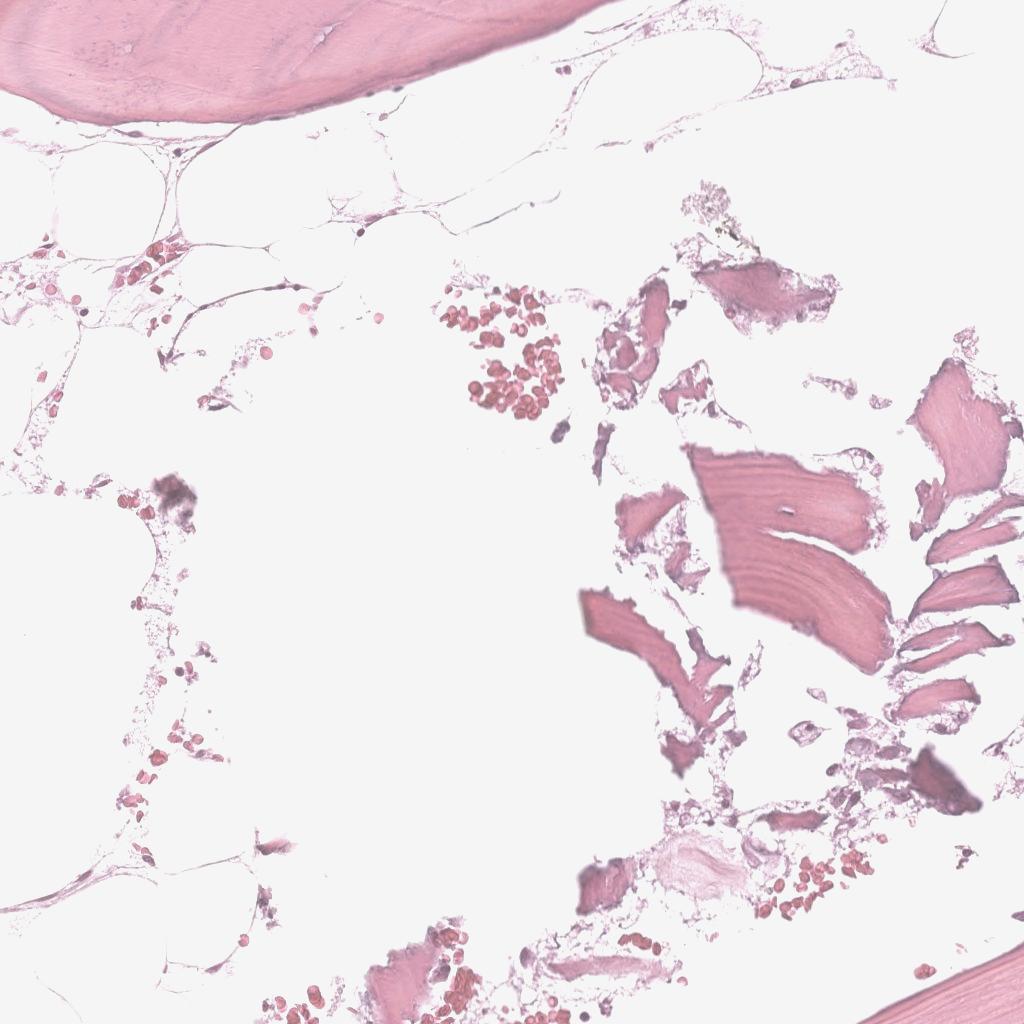
Label: Non-Tumor